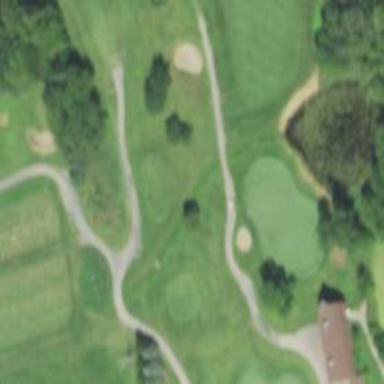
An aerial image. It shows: Path for both roads and golfers.